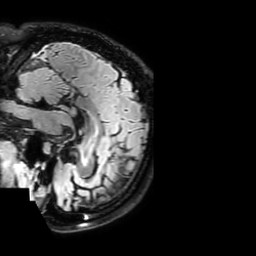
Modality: FLAIR
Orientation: sagittal
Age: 35
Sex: male
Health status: ill
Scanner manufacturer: philips
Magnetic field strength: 3 T
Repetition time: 4.8 s
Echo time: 0.3034 s